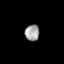
Tissue: prostate
Cell type: T cells
Senescence score: 0.3595
Nuclear area (px): 228
Mean DAPI intensity: 160.013